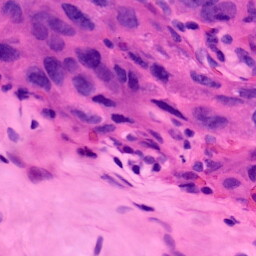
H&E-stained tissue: Lung